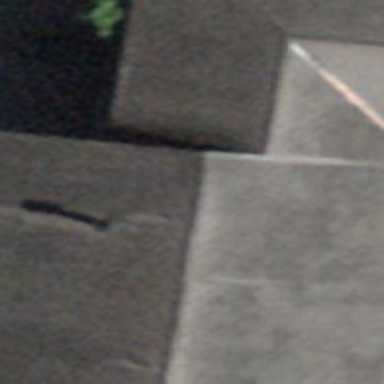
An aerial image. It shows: Building with ridge on the roof.